Question: I have this trigger
'''
CREATE TRIGGER TriggerPickup
ON dbo.Pickup
AFTER INSERT
AS BEGIN
INSERT INTO dbo.Pickup( PickupProxy,PickupHispanic,EthnCode,CategCode,AgencyID)
SELECT
Clients.ClientProxy, Clients.Hispanic, Clients.EthnCode, Clients.CategCode,Clients.AgencyID
FROM
dbo.Clients,Pickup
where Pickup.ClientID =Clients.ClientID
END
'''
however if i submit insert statement like this. It supposed to pull data from client table and insert in in the same row in which i insert ID and date, however it creates new records and put data in them.
'''
INSERT INTO Pickup (ClientID, PickupDate)
VALUES (13144, '2010-11-20');
'''
it is not copping any data from clients table it just insert empty rows

Any Ideas what is going on and where is my mistake in this query
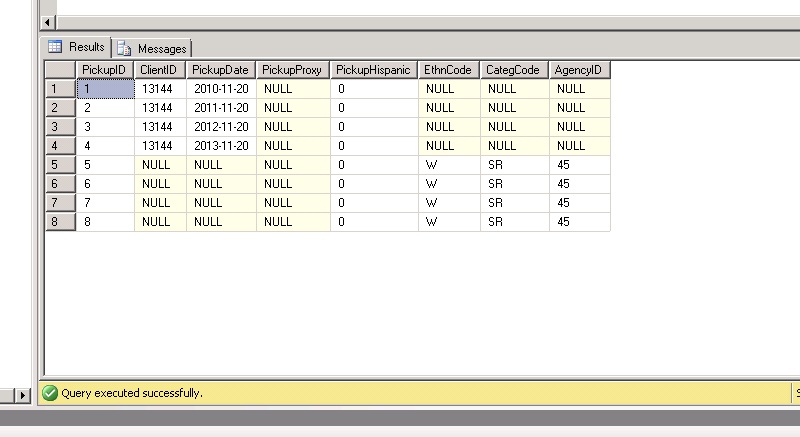
Answer: You need to use <URL> trigger or AFTER trigger with UPDATE statements
'''
CREATE TRIGGER TriggerPickup ON dbo.Pickup
INSTEAD OF INSERT
AS BEGIN
INSERT dbo.Pickup( PickupDate,
PickupProxy, PickupHispanic, EthnCode, CategCode, AgencyID)
SELECT i.PickupDate,
c.ClientProxy, c.Hispanic, c.EthnCode, c.CategCode, c.AgencyID
FROM dbo.Clients c JOIN inserted i ON i.ClientID = c.ClientID
END
'''
AFTER TRIGGER
'''
CREATE TRIGGER TriggerPickup ON dbo.Pickup
FOR INSERT
AS BEGIN
UPDATE p
SET p.PickupProxy = c.ClientProxy,
p.PickupHispanic = c.PickupHispanic,
p.EthnCode = c.EthnCode,
p.CategCode = c.CategCode,
p.AgencyID = c.AgencyID
FROM inserted i JOIN dbo.Clients c ON i.ClientID = c.ClientID
JOIN dbo.Pickup p ON i.PickupID = p.PickupID
END
'''